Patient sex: M
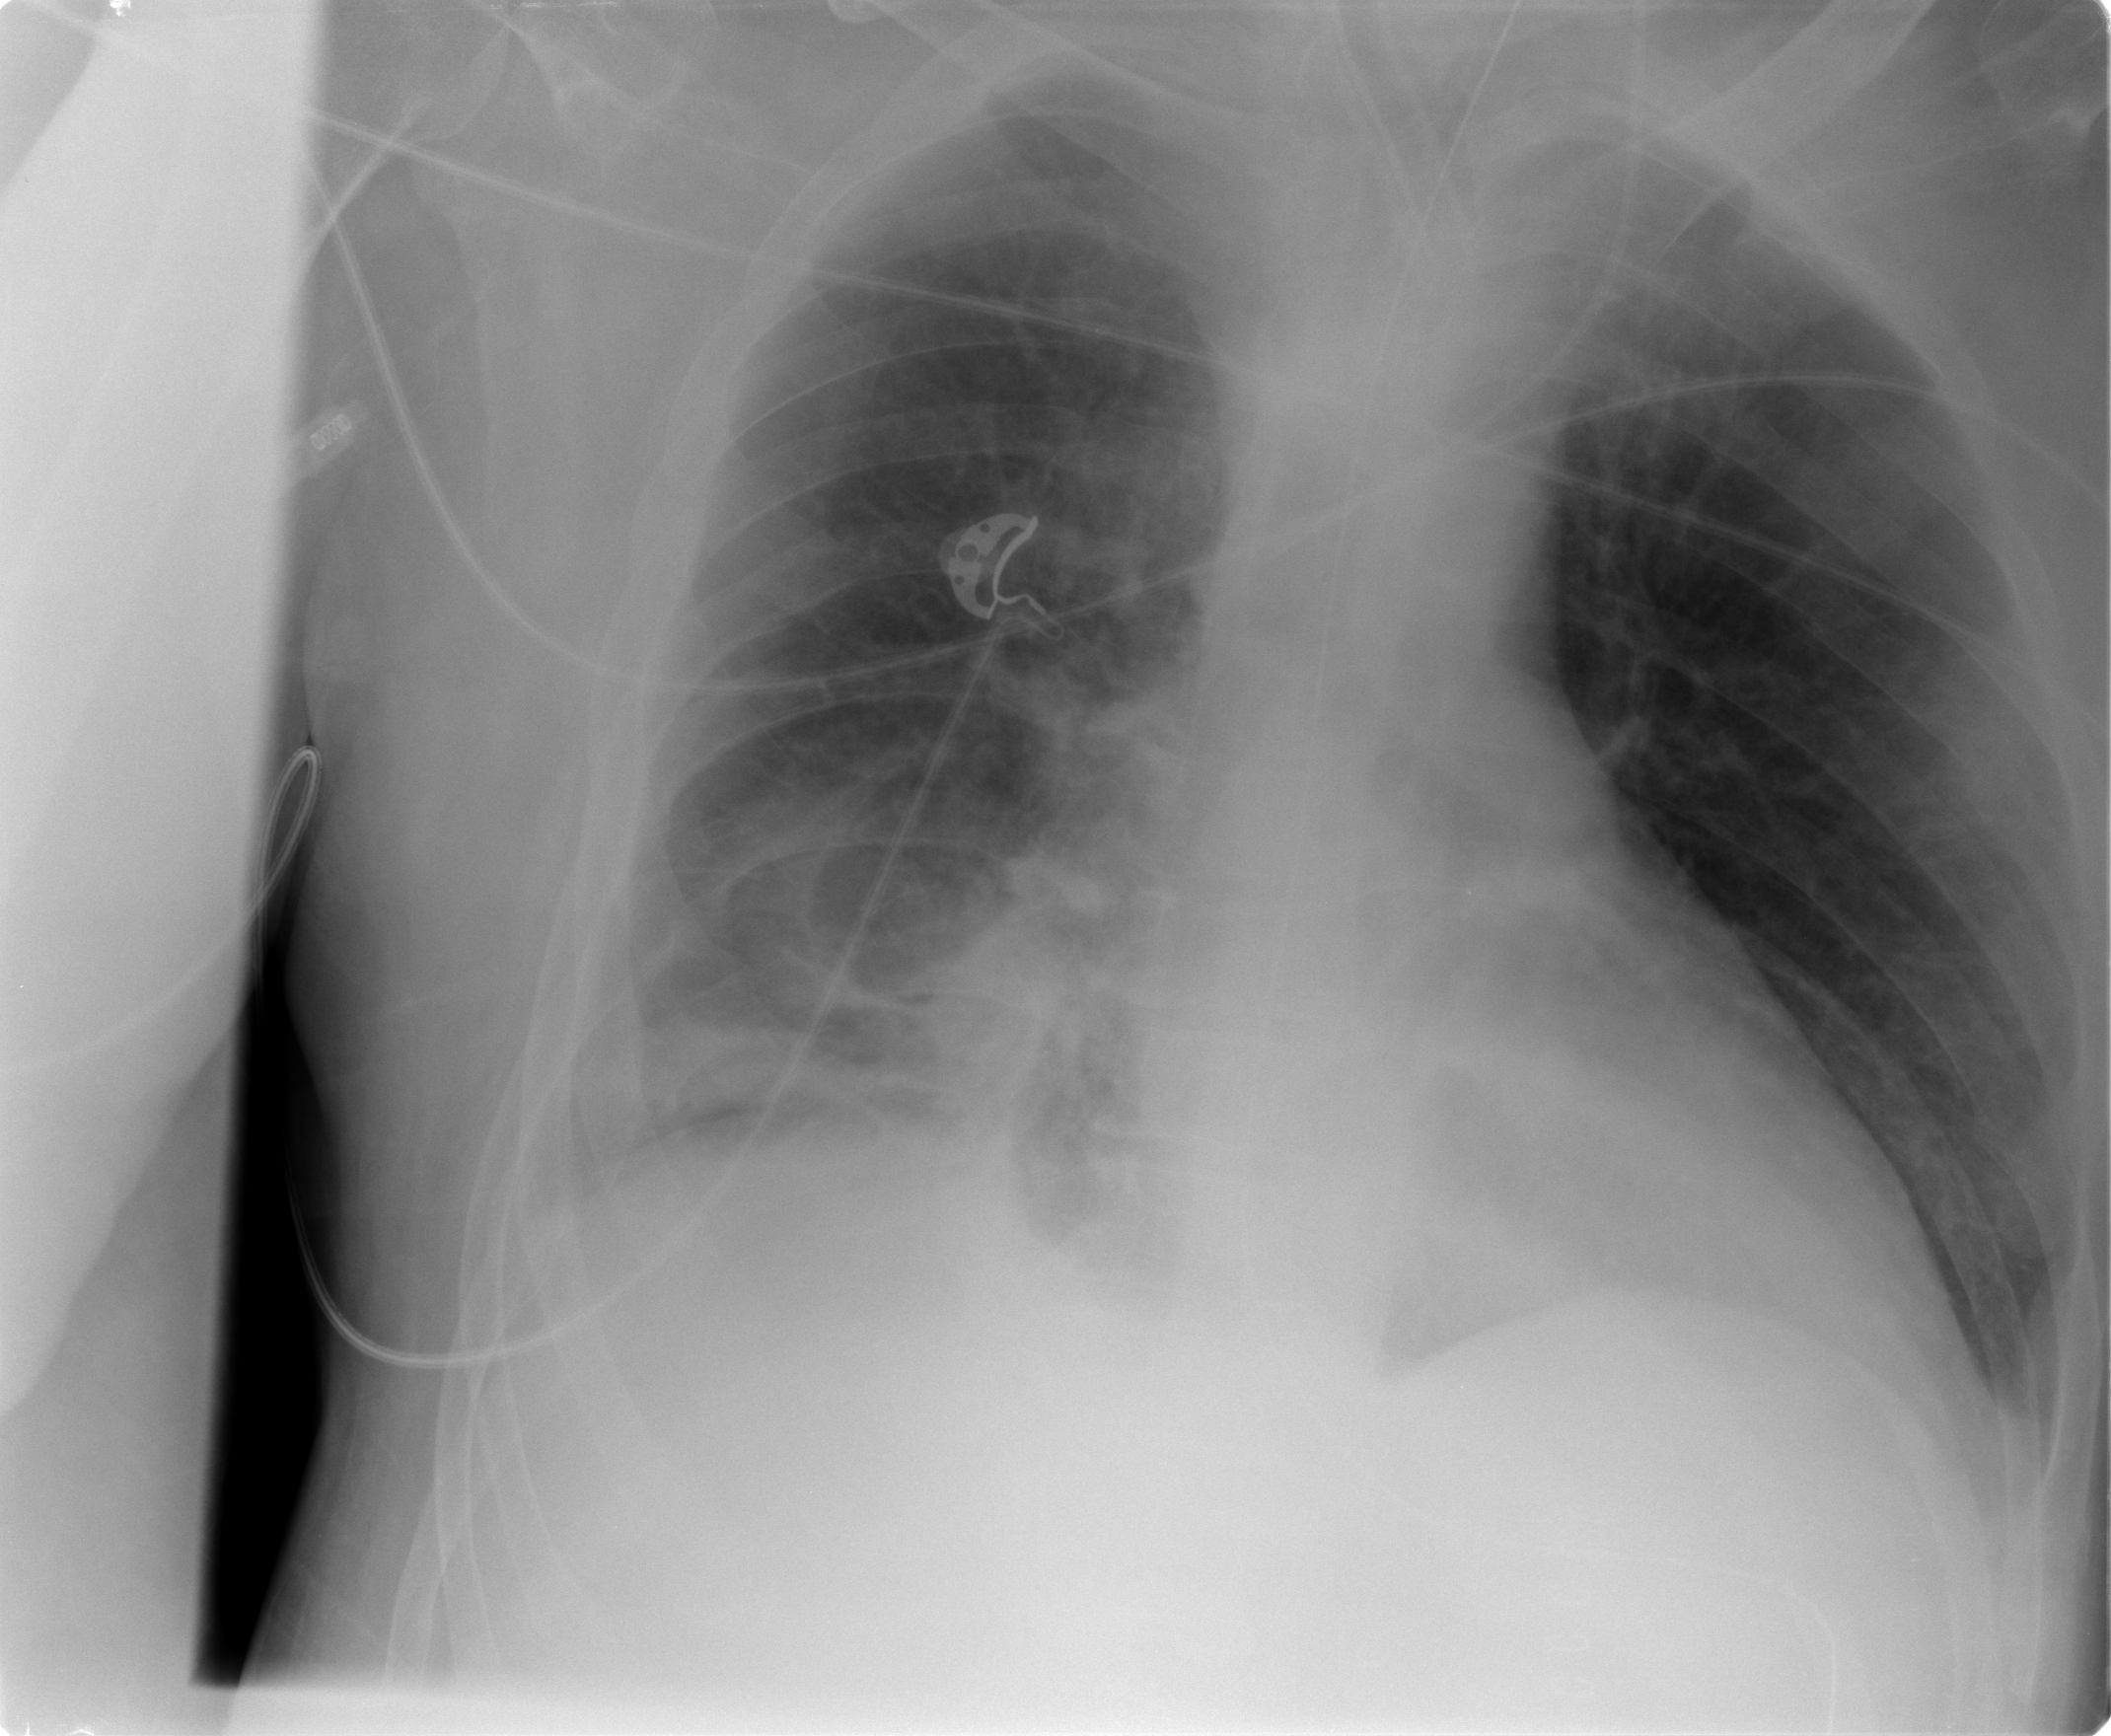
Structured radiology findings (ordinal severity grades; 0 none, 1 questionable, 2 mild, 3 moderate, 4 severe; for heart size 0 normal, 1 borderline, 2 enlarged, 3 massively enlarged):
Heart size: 2
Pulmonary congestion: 1
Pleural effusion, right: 2
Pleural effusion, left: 2
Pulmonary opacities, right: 3
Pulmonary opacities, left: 0
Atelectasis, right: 3
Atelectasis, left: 2